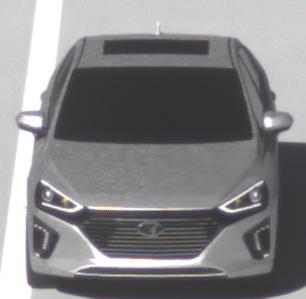
Make: Hyundai
Model: IONIQ Hybrid
Detailed model: IONIQ (AE) Hybrid
Model produced from: 2016/10
Model produced until: 2018/08
Doors: 5
Color: white
Road condition: dry road
Daytime: morning or afternoon
Contrast: high contrast